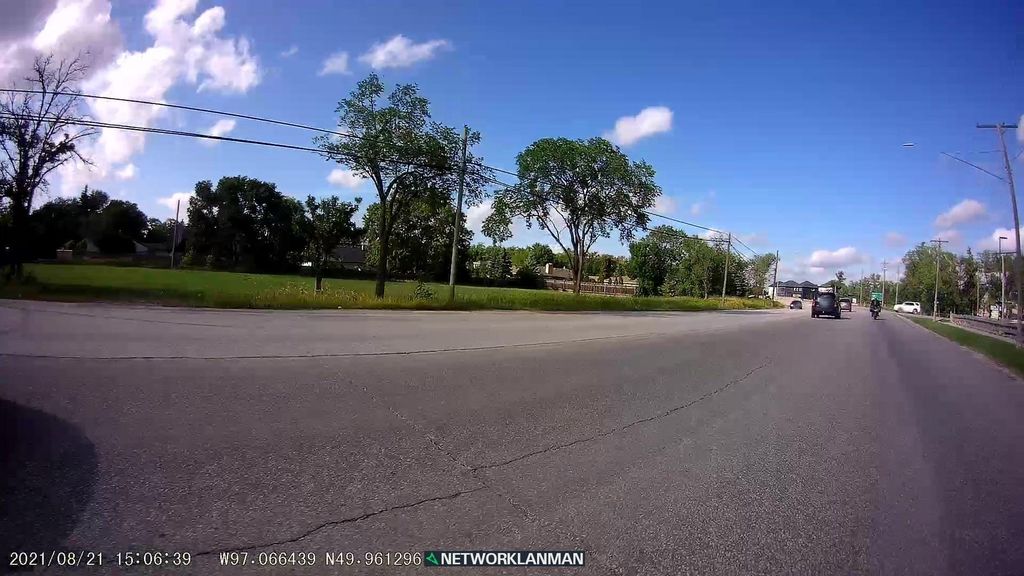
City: winnipeg